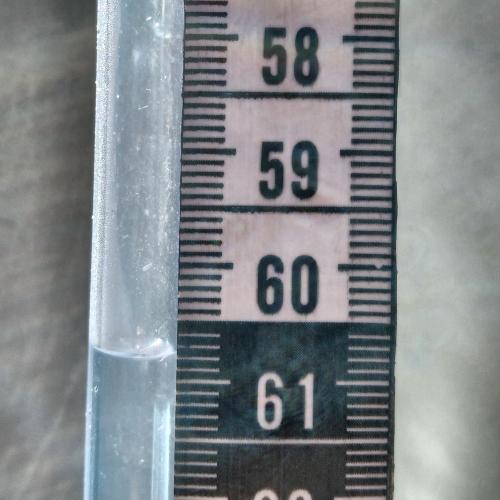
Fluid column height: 60.8 cm